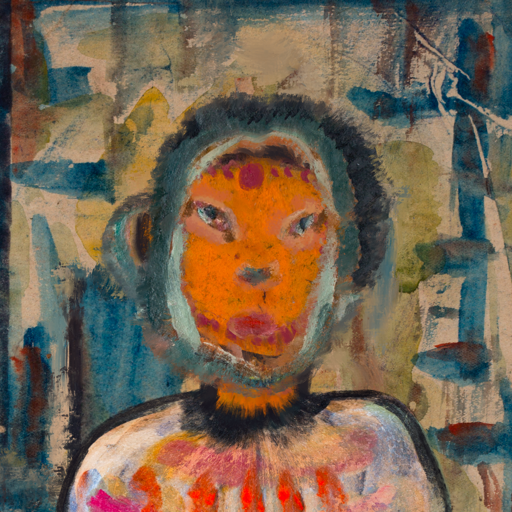
Background: Orphan, Head And Neck Front: Doll, Face Front: Boggyland, Bust: Childish, Hair Front: Boggyland, Head Accessory: Blank, Second Necklace: Blank, Necklace: Blank, Baby: Blank